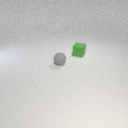
small green rubber cube behind small gray rubber sphere